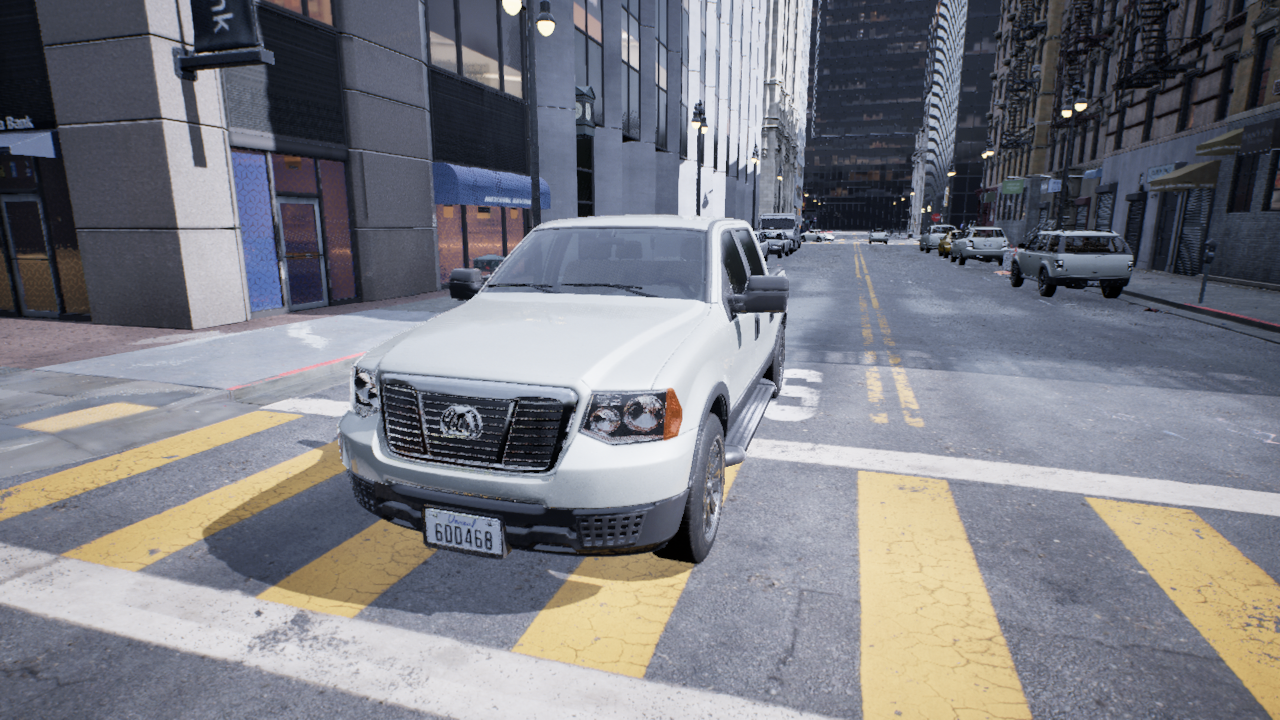
Venue: residential
Lighting: overcast
Vehicle rig: pickup